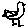
Label: bird